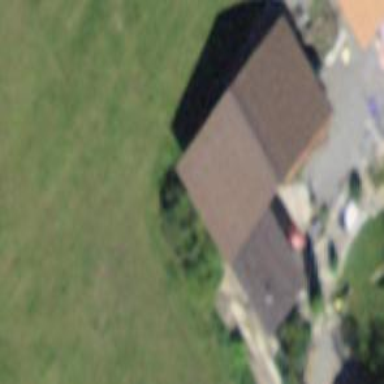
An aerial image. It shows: Rural barn.